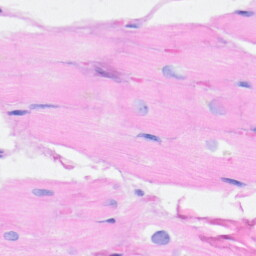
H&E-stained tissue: Heart